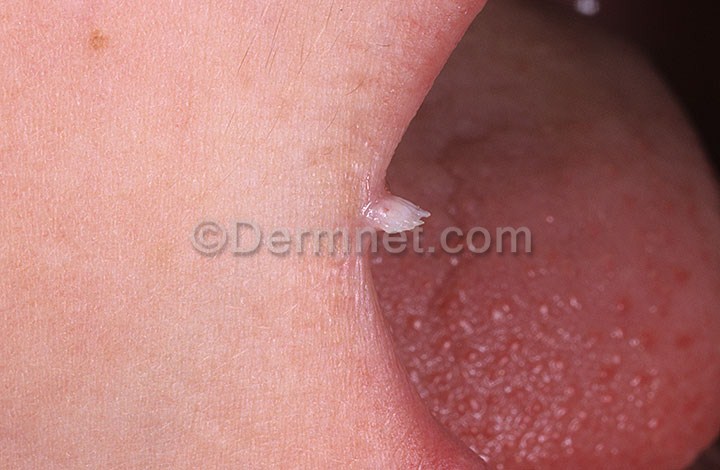
Disease: Warts Molluscum and other Viral Infections